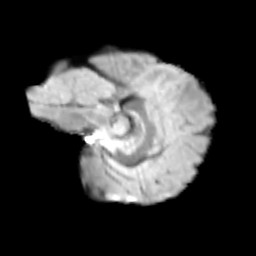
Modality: T2w
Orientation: sagittal
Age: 11
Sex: male
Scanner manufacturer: siemens
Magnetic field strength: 3 T
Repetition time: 3.8 s
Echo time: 0.07 s